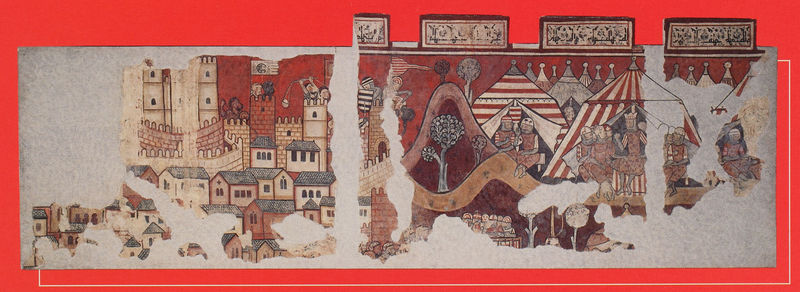
Titel: La conquesta de mallorca/ Die Eroberung Mallorcas
Künstler: Meister der Eroberung von Mallorca
Institution: Barcelona, Museu Nacional d’Art de Catalunya, (Bereich 22)
Schlagwörter: angriff, baum, berg, mann, menschen, stadt, frau, männer, rot, schnee, weg, häuser, hügel, krone, turm, flagge, krieg, könig, burg, ritter, fragment, jesus, schloß, fresko, zelt, zelte, lager, tunier, epos, satdt, belagerung, rest, bonsai, turnier, häusr